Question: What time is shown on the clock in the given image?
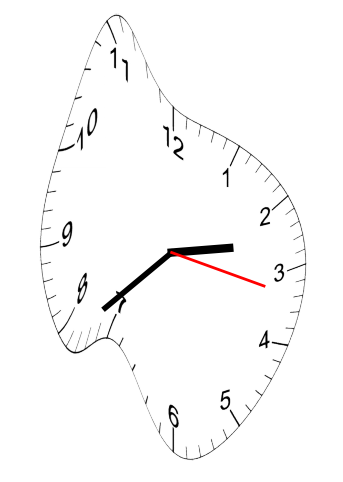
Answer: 02:38:17